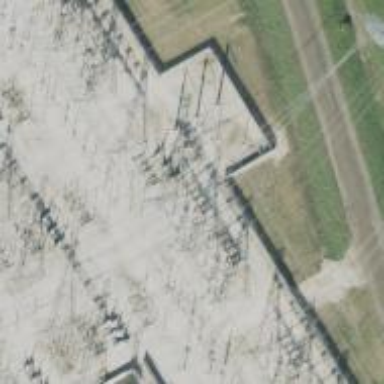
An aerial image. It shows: Switch used for power control.